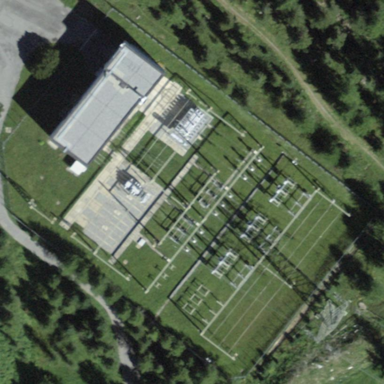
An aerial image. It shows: Power substation.